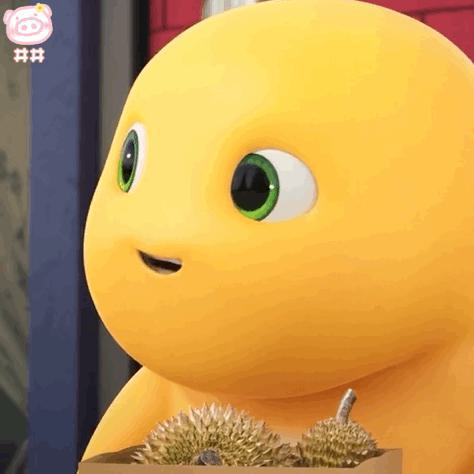
Label: nailong